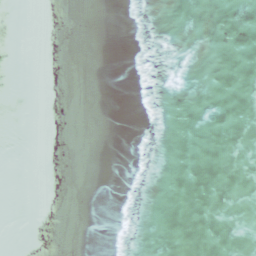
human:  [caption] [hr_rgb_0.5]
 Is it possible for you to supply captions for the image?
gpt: Waves are slapping a white sand beach throwing up white foam and some plants on the beach .

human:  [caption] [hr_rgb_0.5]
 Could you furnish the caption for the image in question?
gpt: Waves are slapping a white sand beach and some plants on the beach .

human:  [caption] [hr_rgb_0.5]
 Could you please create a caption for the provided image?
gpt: The beach is made of green water and white sands .

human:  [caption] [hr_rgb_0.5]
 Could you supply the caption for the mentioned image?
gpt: This is a beach with blue sea and white sands .

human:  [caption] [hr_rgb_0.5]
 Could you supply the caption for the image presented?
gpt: Violent waves beat a white sand beach and throw up white foams .